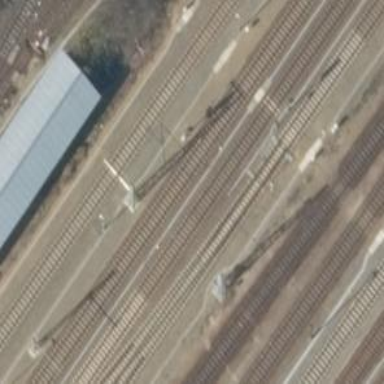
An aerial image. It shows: Railway signal.